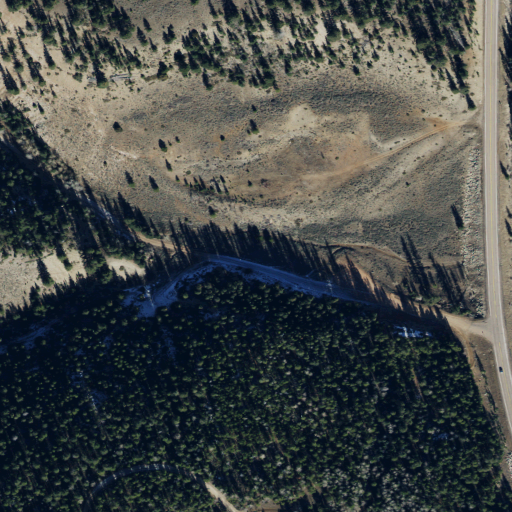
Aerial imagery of valley in Utah named Kane Hollow containing evergreen forest, shrub, open development, low intensity development, and medium intensity development